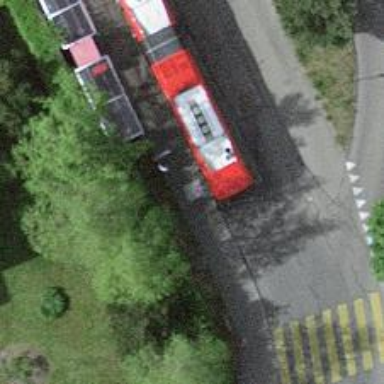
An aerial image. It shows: Platform at public transport location with shelter.